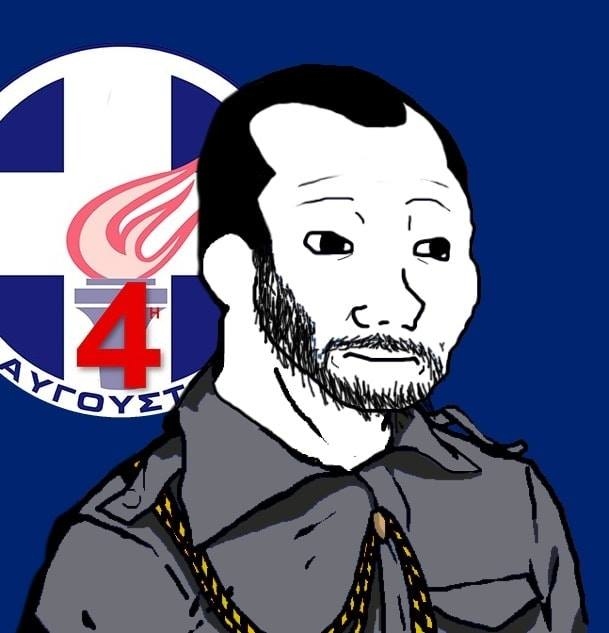
Label: 5_Wojak_with_Background